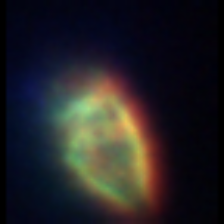
Taxon: Ciliates
Group: Other